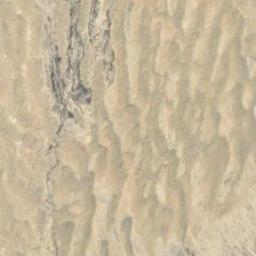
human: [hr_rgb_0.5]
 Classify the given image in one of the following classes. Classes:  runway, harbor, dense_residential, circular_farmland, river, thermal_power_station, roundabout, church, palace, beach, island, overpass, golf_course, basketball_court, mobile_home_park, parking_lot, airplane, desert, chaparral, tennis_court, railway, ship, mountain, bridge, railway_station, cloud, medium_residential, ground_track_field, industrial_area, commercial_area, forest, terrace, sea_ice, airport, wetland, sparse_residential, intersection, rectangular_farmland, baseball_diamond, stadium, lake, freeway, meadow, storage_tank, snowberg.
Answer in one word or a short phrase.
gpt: desert